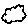
Label: cloud